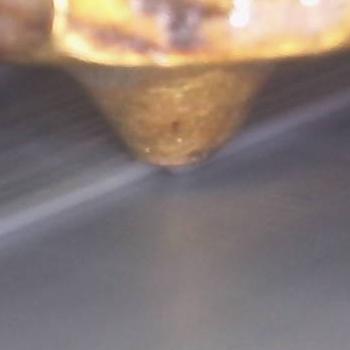
Flow rate: 84%